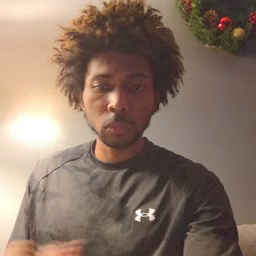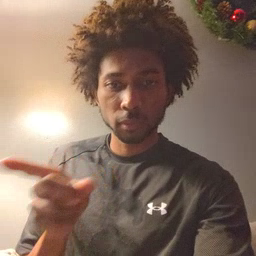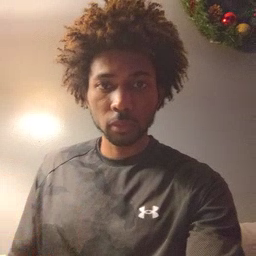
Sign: hesheit